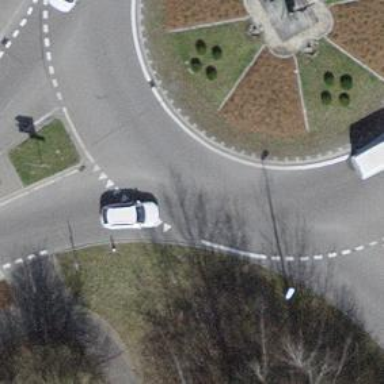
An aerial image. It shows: Road with "give way" sign.